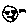
Label: smiley face